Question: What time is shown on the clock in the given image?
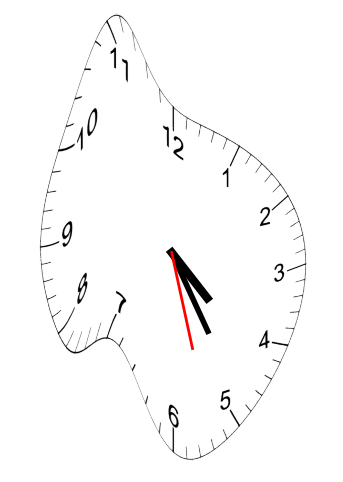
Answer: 04:24:27